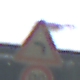
Verkehrszeichen: KurveLinks
Zusatzzeichen unten: Geschwindigkeit90
Umgebung: Roofed, Special
Tageszeit: MorningAfternoon
Wetter: NotSpecified
Licht: Artificial
Jahreszeit: NotSpecified
Kontrast: MediumContrast